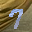
Label: 7